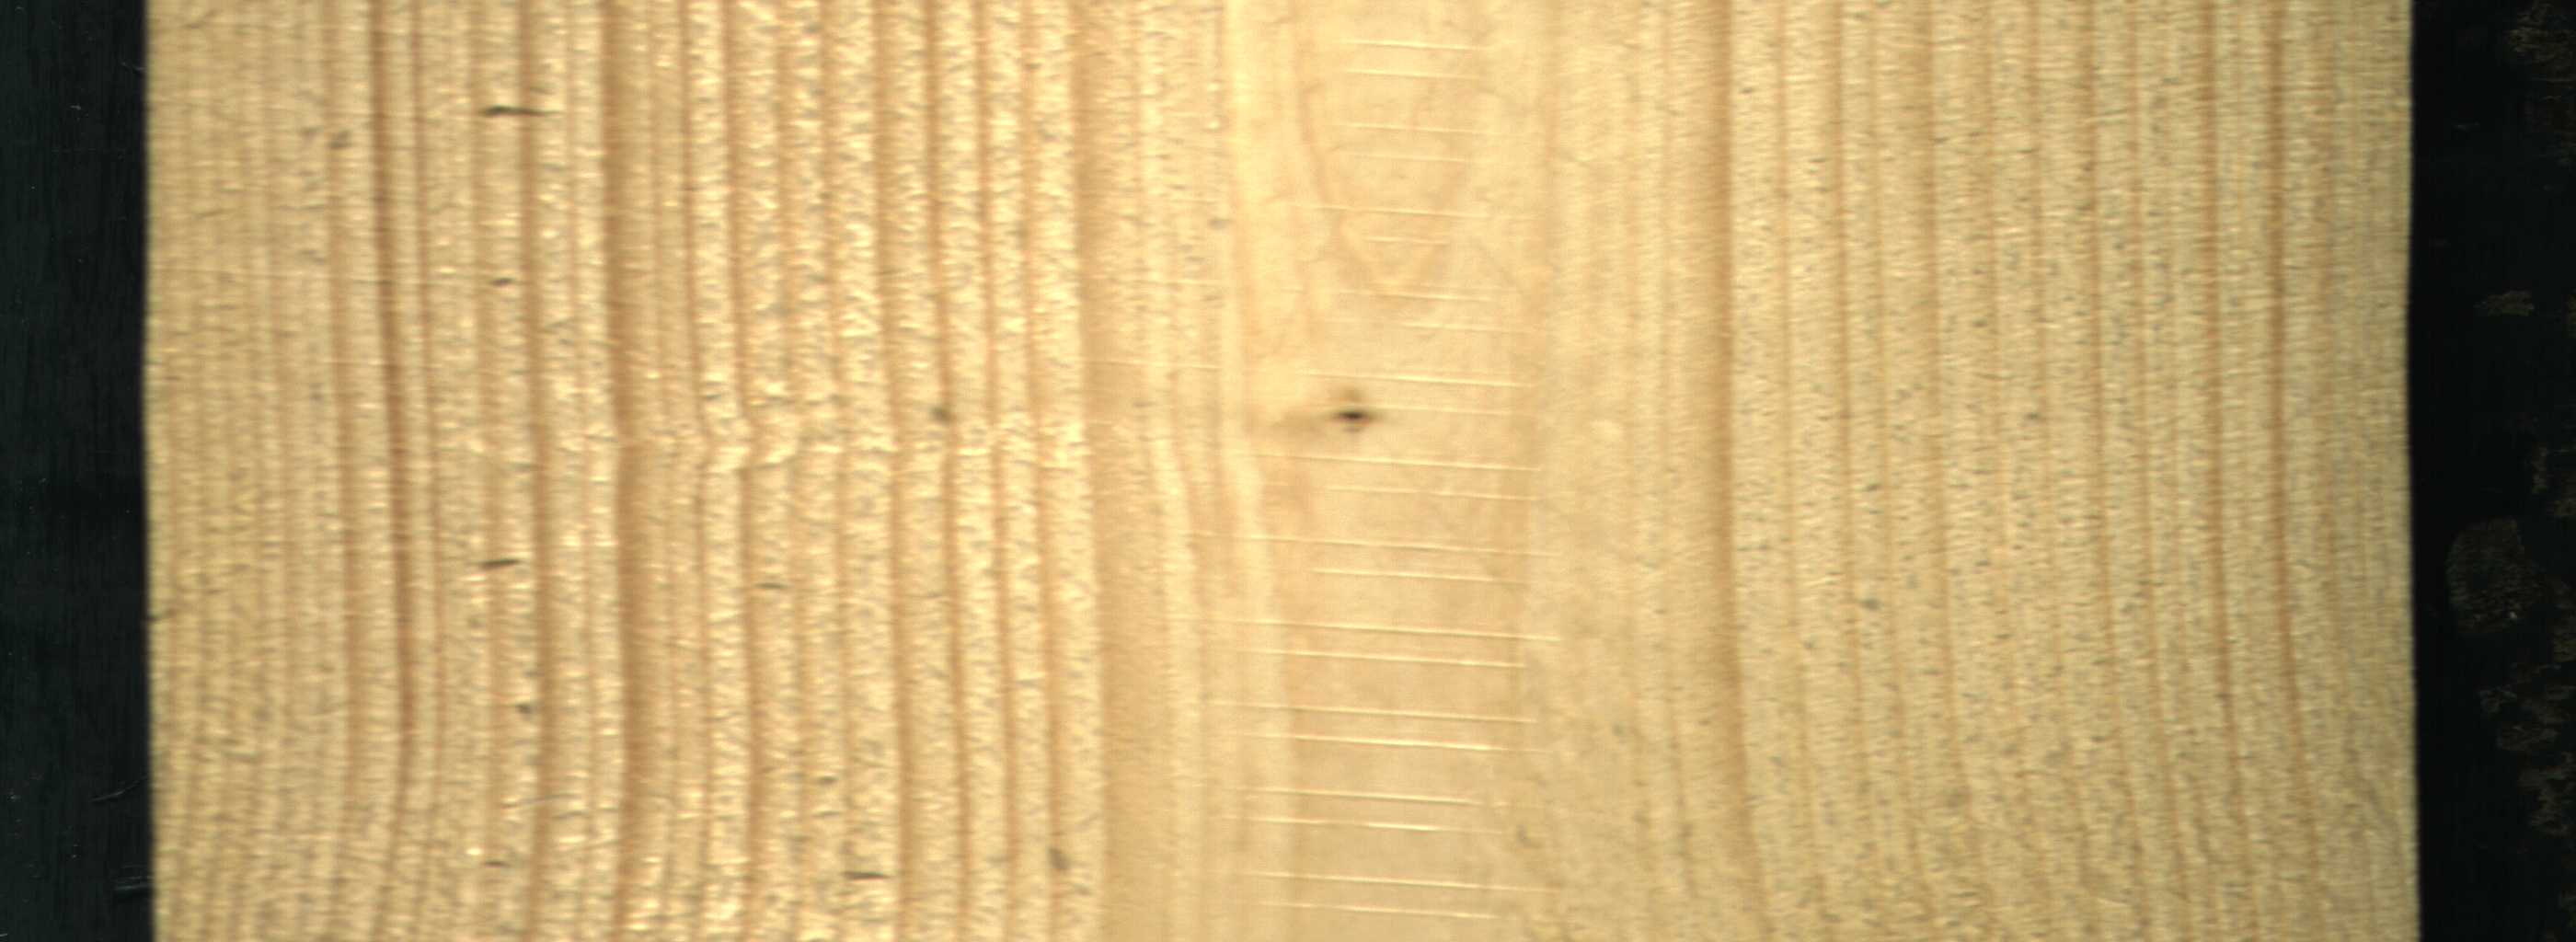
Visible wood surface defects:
Live_Knot